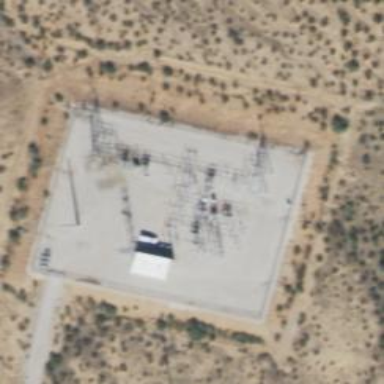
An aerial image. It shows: Switch used for power control.